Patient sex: F
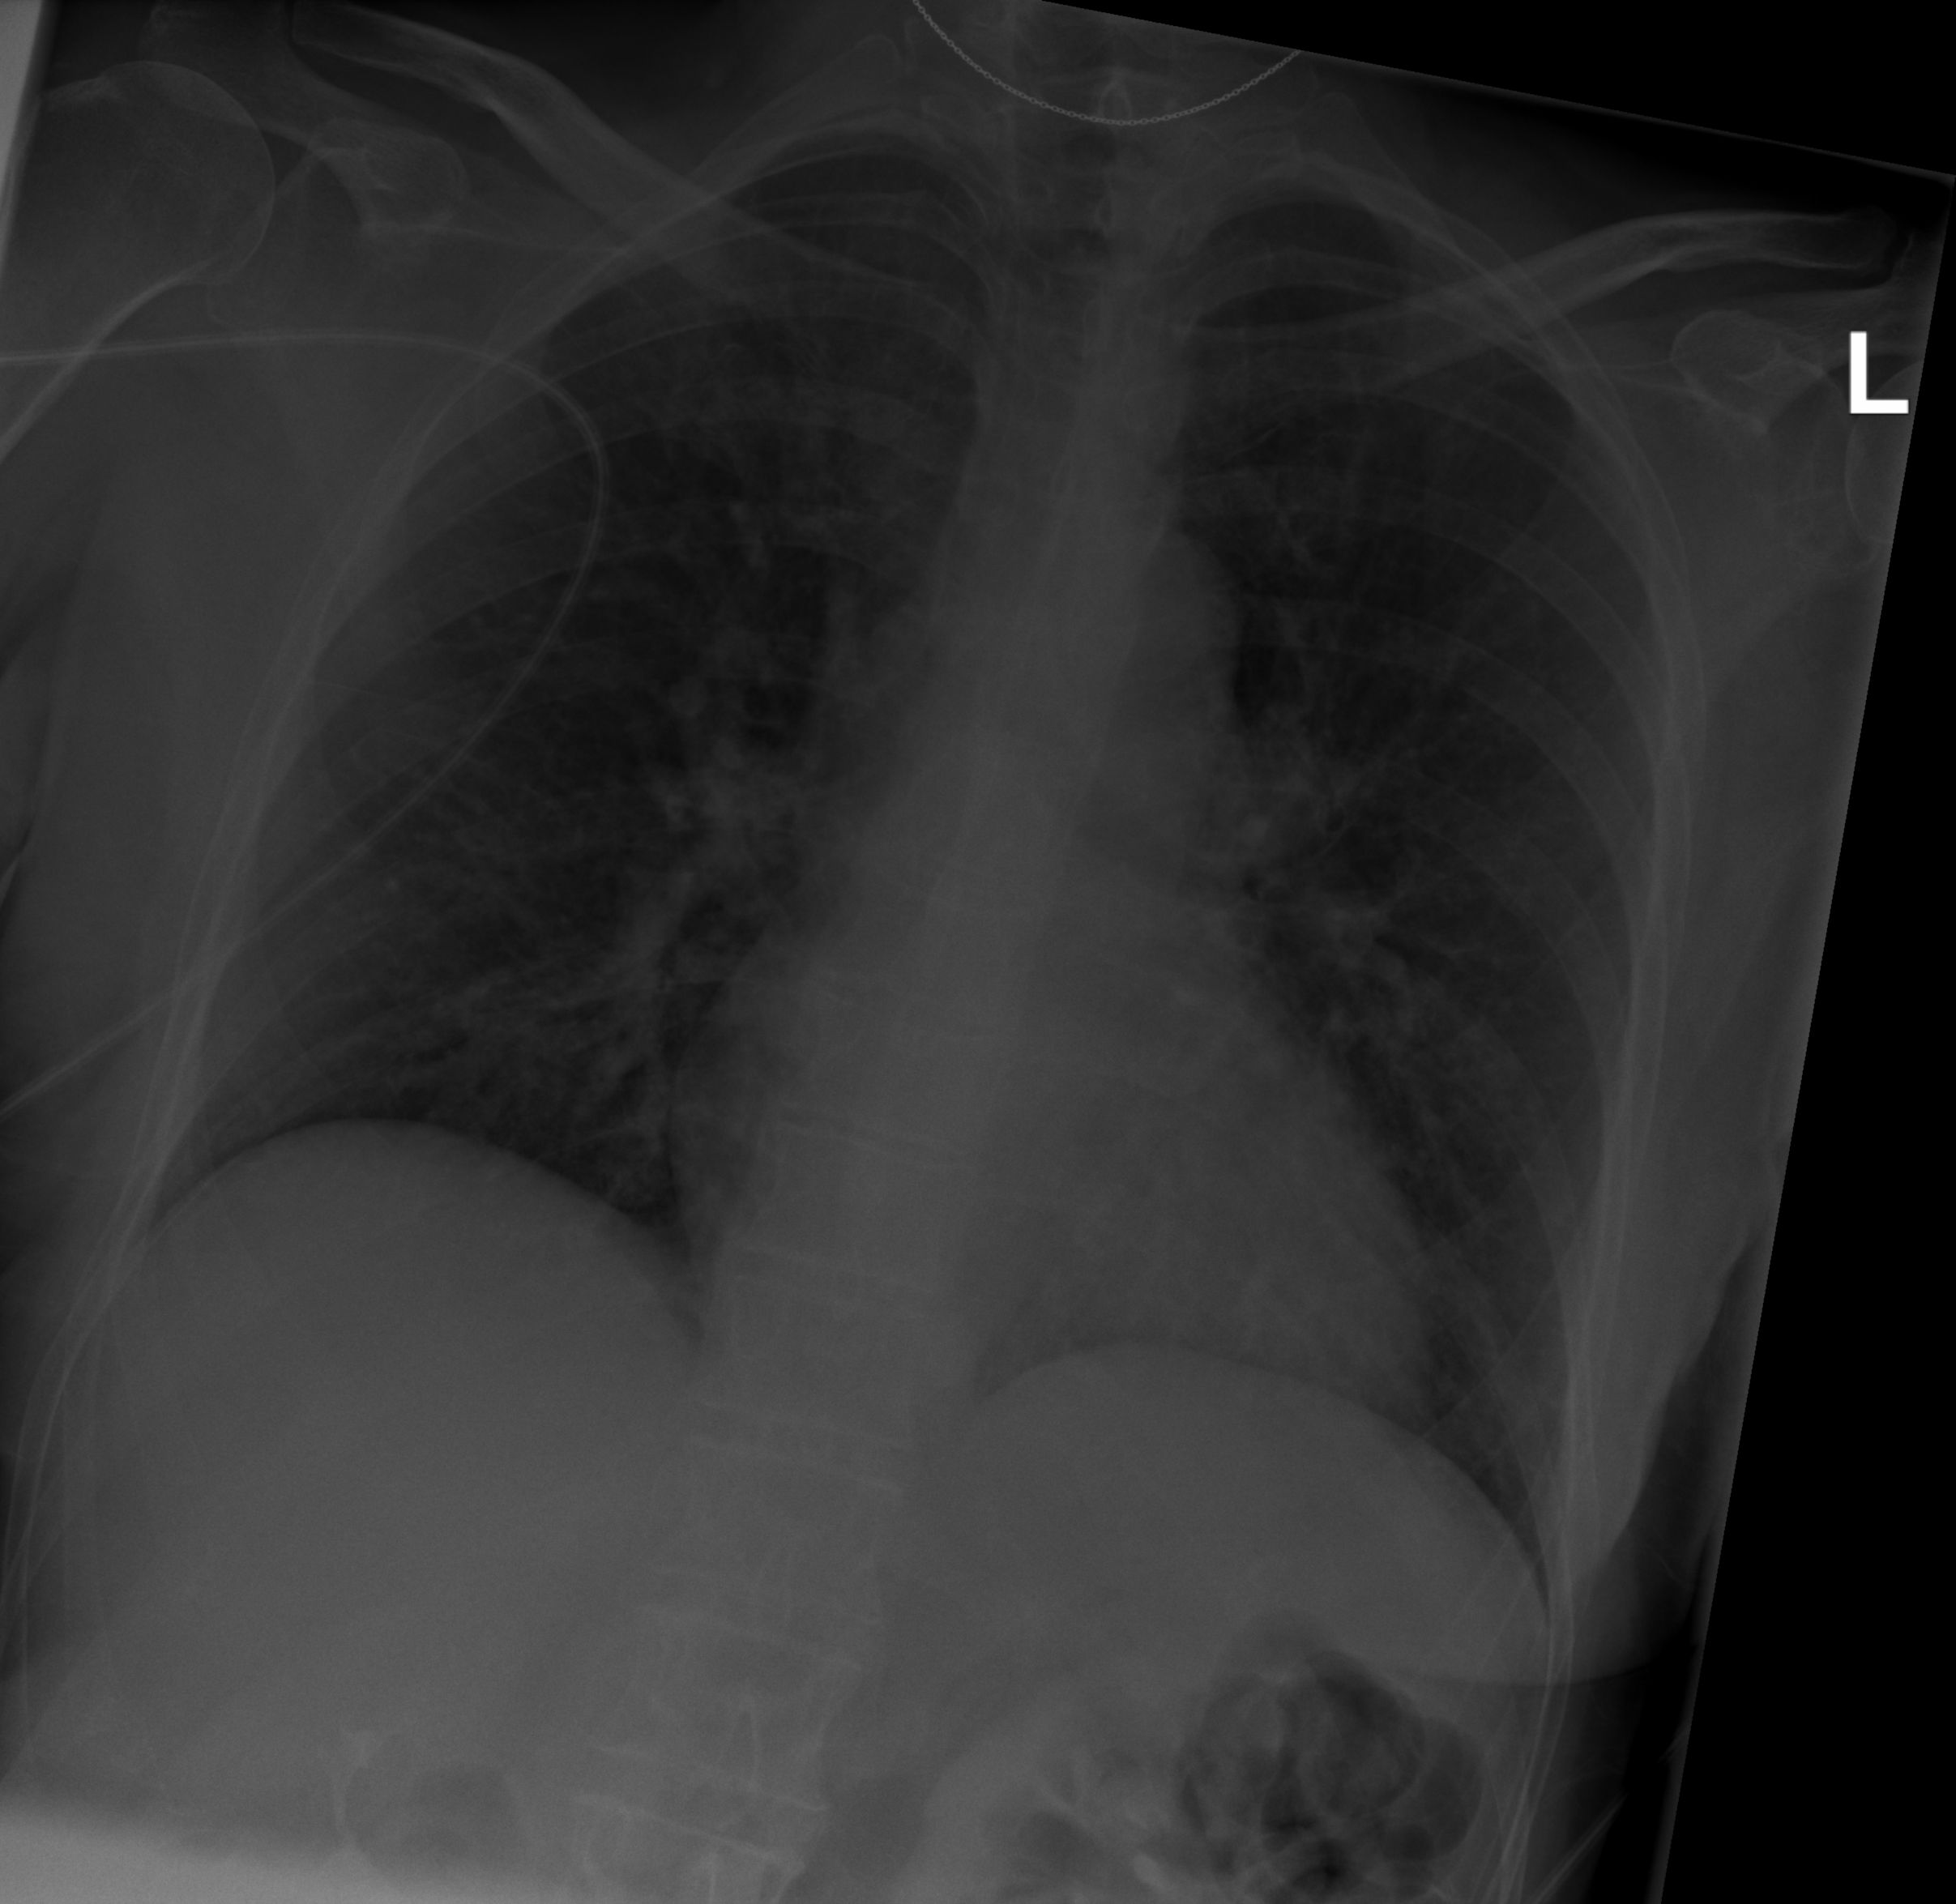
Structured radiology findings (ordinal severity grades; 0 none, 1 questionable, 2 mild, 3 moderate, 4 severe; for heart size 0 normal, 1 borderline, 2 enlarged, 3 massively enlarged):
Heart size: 0
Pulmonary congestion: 2
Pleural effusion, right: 0
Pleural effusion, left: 0
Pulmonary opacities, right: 0
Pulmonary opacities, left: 0
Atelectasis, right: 0
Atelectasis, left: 0